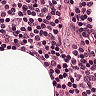
Metastatic tissue present: no